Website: bh-photo
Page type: address-validator
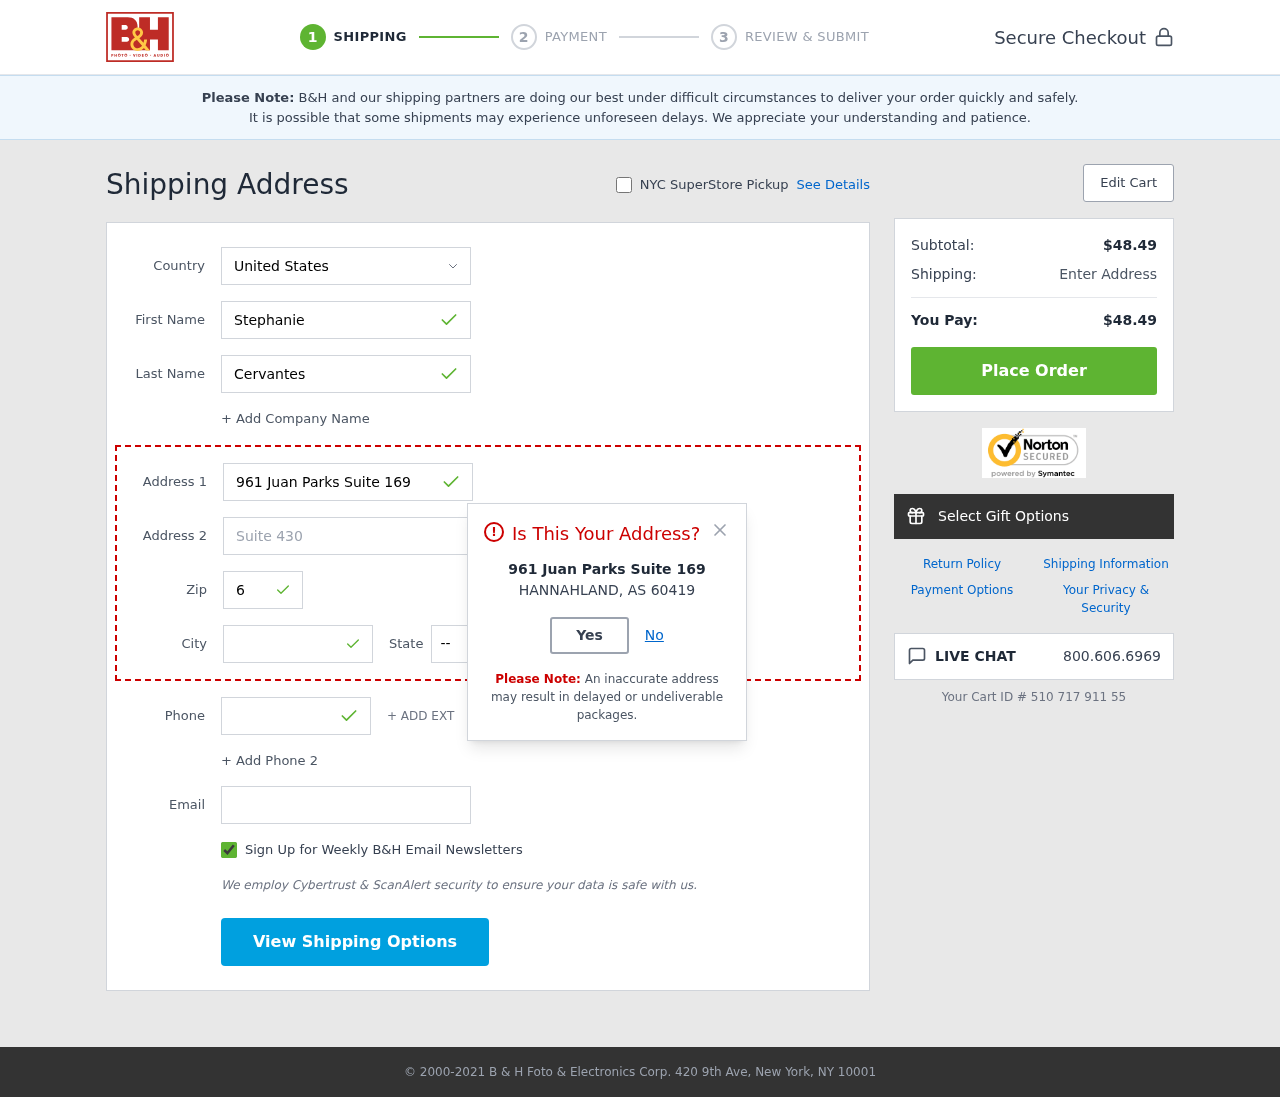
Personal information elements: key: PII_CITY
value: Hannahland
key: PII_COUNTRY
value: United States
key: PII_EMAIL
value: stephanie_cervantes@yahoo.com
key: PII_FIRSTNAME
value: Stephanie
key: PII_LASTNAME
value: Cervantes
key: PII_PHONE
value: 4685559854
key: PII_POSTCODE
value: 60419
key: PII_STATE_ABBR
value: AS
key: PII_STREET
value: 961 Juan Parks Suite 169
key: PII_STREET2
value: Suite 430
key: PII_CITY_MODAL
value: HANNAHLAND
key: PII_STATE
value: AS
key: PII_POSTCODE_FULL
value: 60419
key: PII_POSTCODE_NUMERIC
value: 60419
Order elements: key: ORDER_SUBTOTAL
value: $48.49
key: ORDER_TOTAL
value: $48.49
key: ORDER_ID
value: Your Cart ID # 510 717 911 55